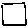
Label: square